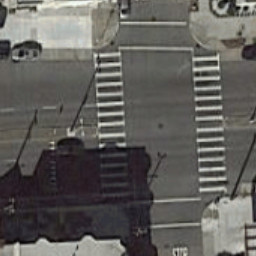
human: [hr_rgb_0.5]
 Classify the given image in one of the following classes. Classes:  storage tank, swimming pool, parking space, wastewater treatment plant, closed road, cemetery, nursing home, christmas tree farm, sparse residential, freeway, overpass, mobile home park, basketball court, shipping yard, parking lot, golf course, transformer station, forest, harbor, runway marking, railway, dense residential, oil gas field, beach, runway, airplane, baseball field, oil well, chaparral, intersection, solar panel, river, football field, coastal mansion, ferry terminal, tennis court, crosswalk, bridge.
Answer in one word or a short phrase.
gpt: crosswalk